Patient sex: F
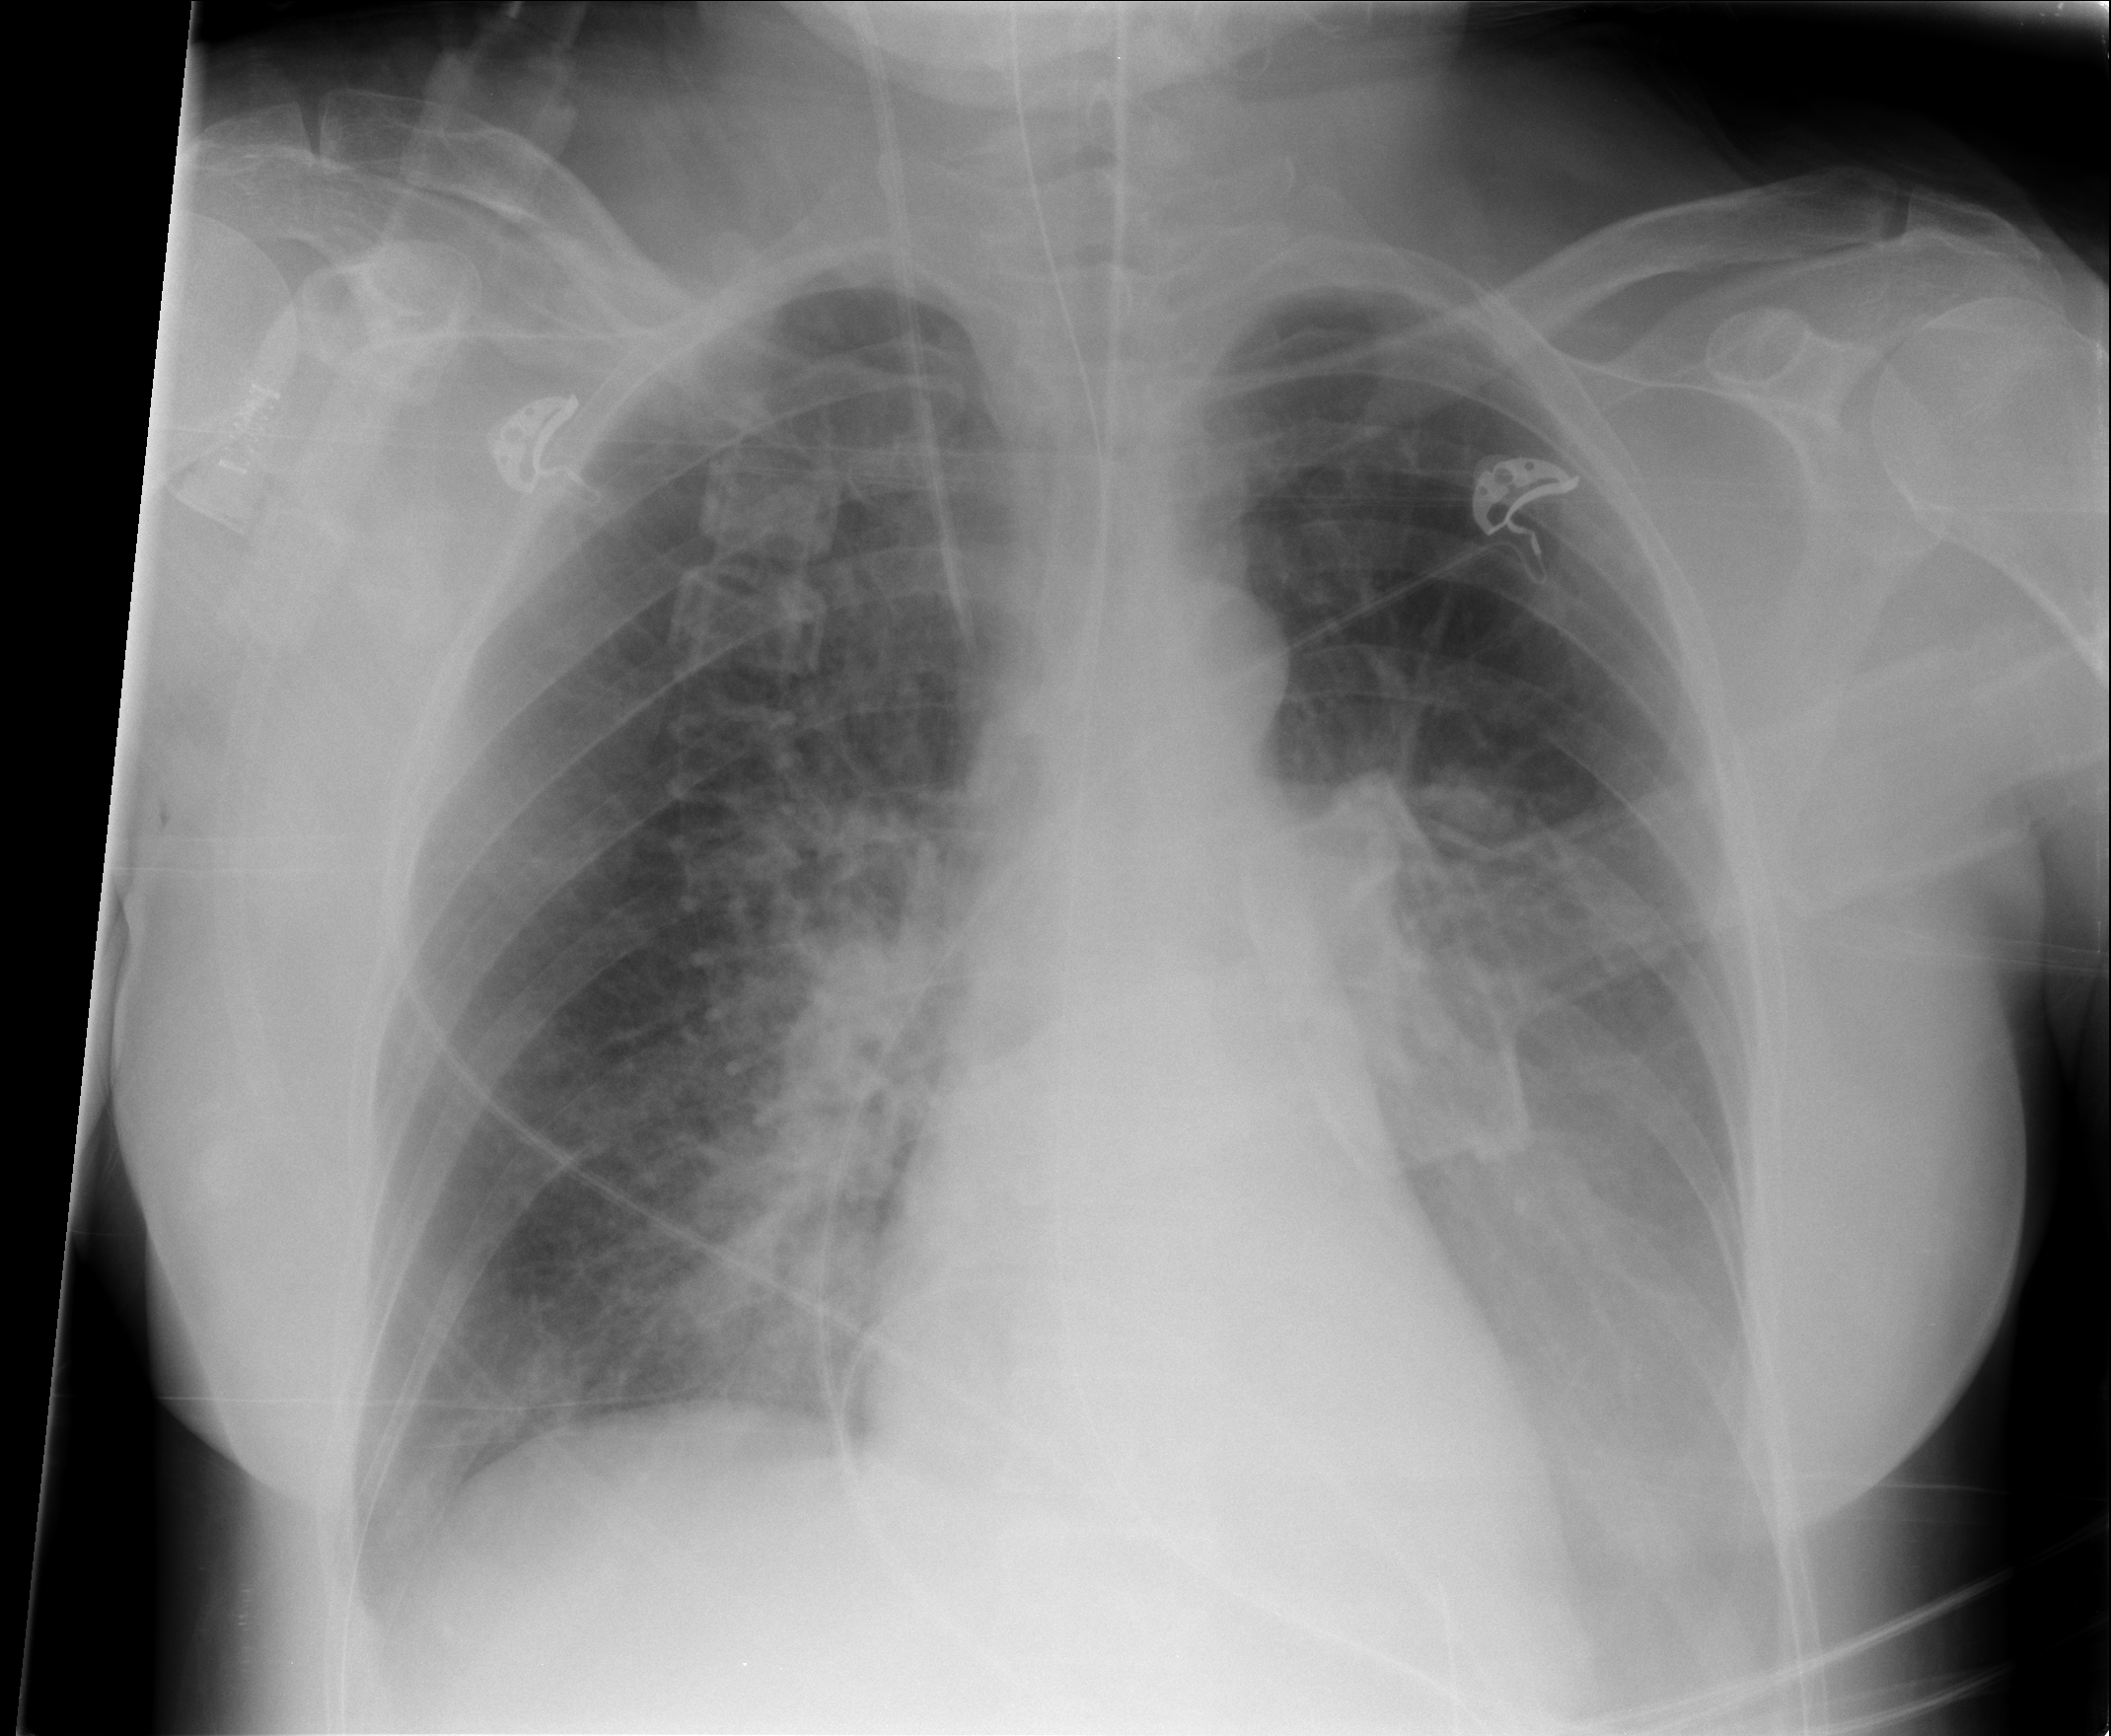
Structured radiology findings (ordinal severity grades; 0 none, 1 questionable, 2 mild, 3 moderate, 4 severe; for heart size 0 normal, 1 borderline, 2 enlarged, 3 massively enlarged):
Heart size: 0
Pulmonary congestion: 2
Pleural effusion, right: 2
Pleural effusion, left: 3
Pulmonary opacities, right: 0
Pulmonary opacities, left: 0
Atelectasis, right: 2
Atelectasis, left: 2